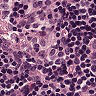
Metastatic tissue present: no